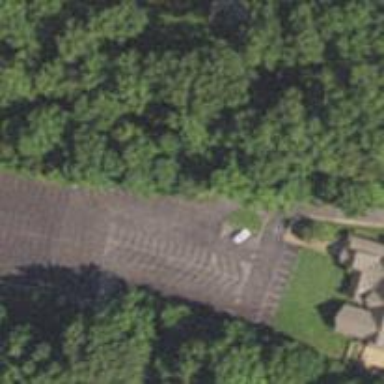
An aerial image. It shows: Parking space is available.